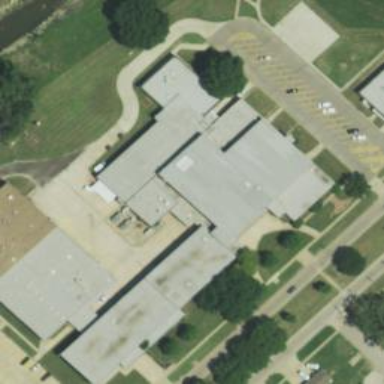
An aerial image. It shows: School.